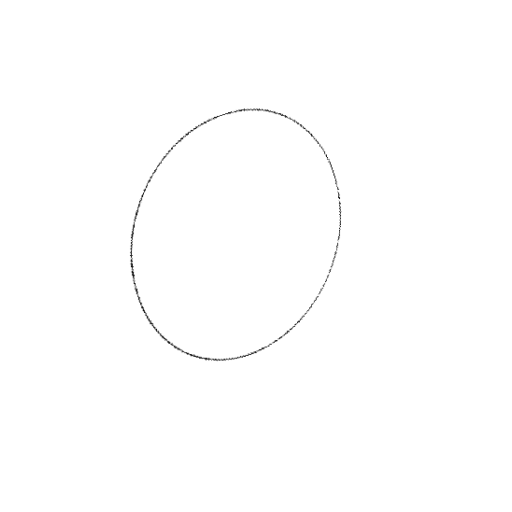
Crossing number: 0